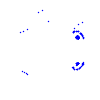
Particle: pion